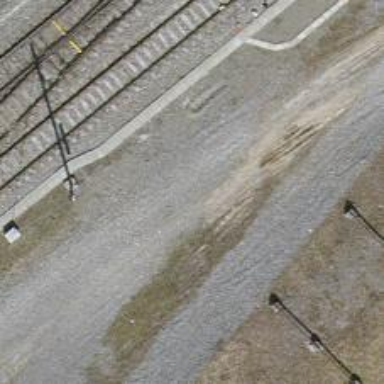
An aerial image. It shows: Disused railway yard with one track.